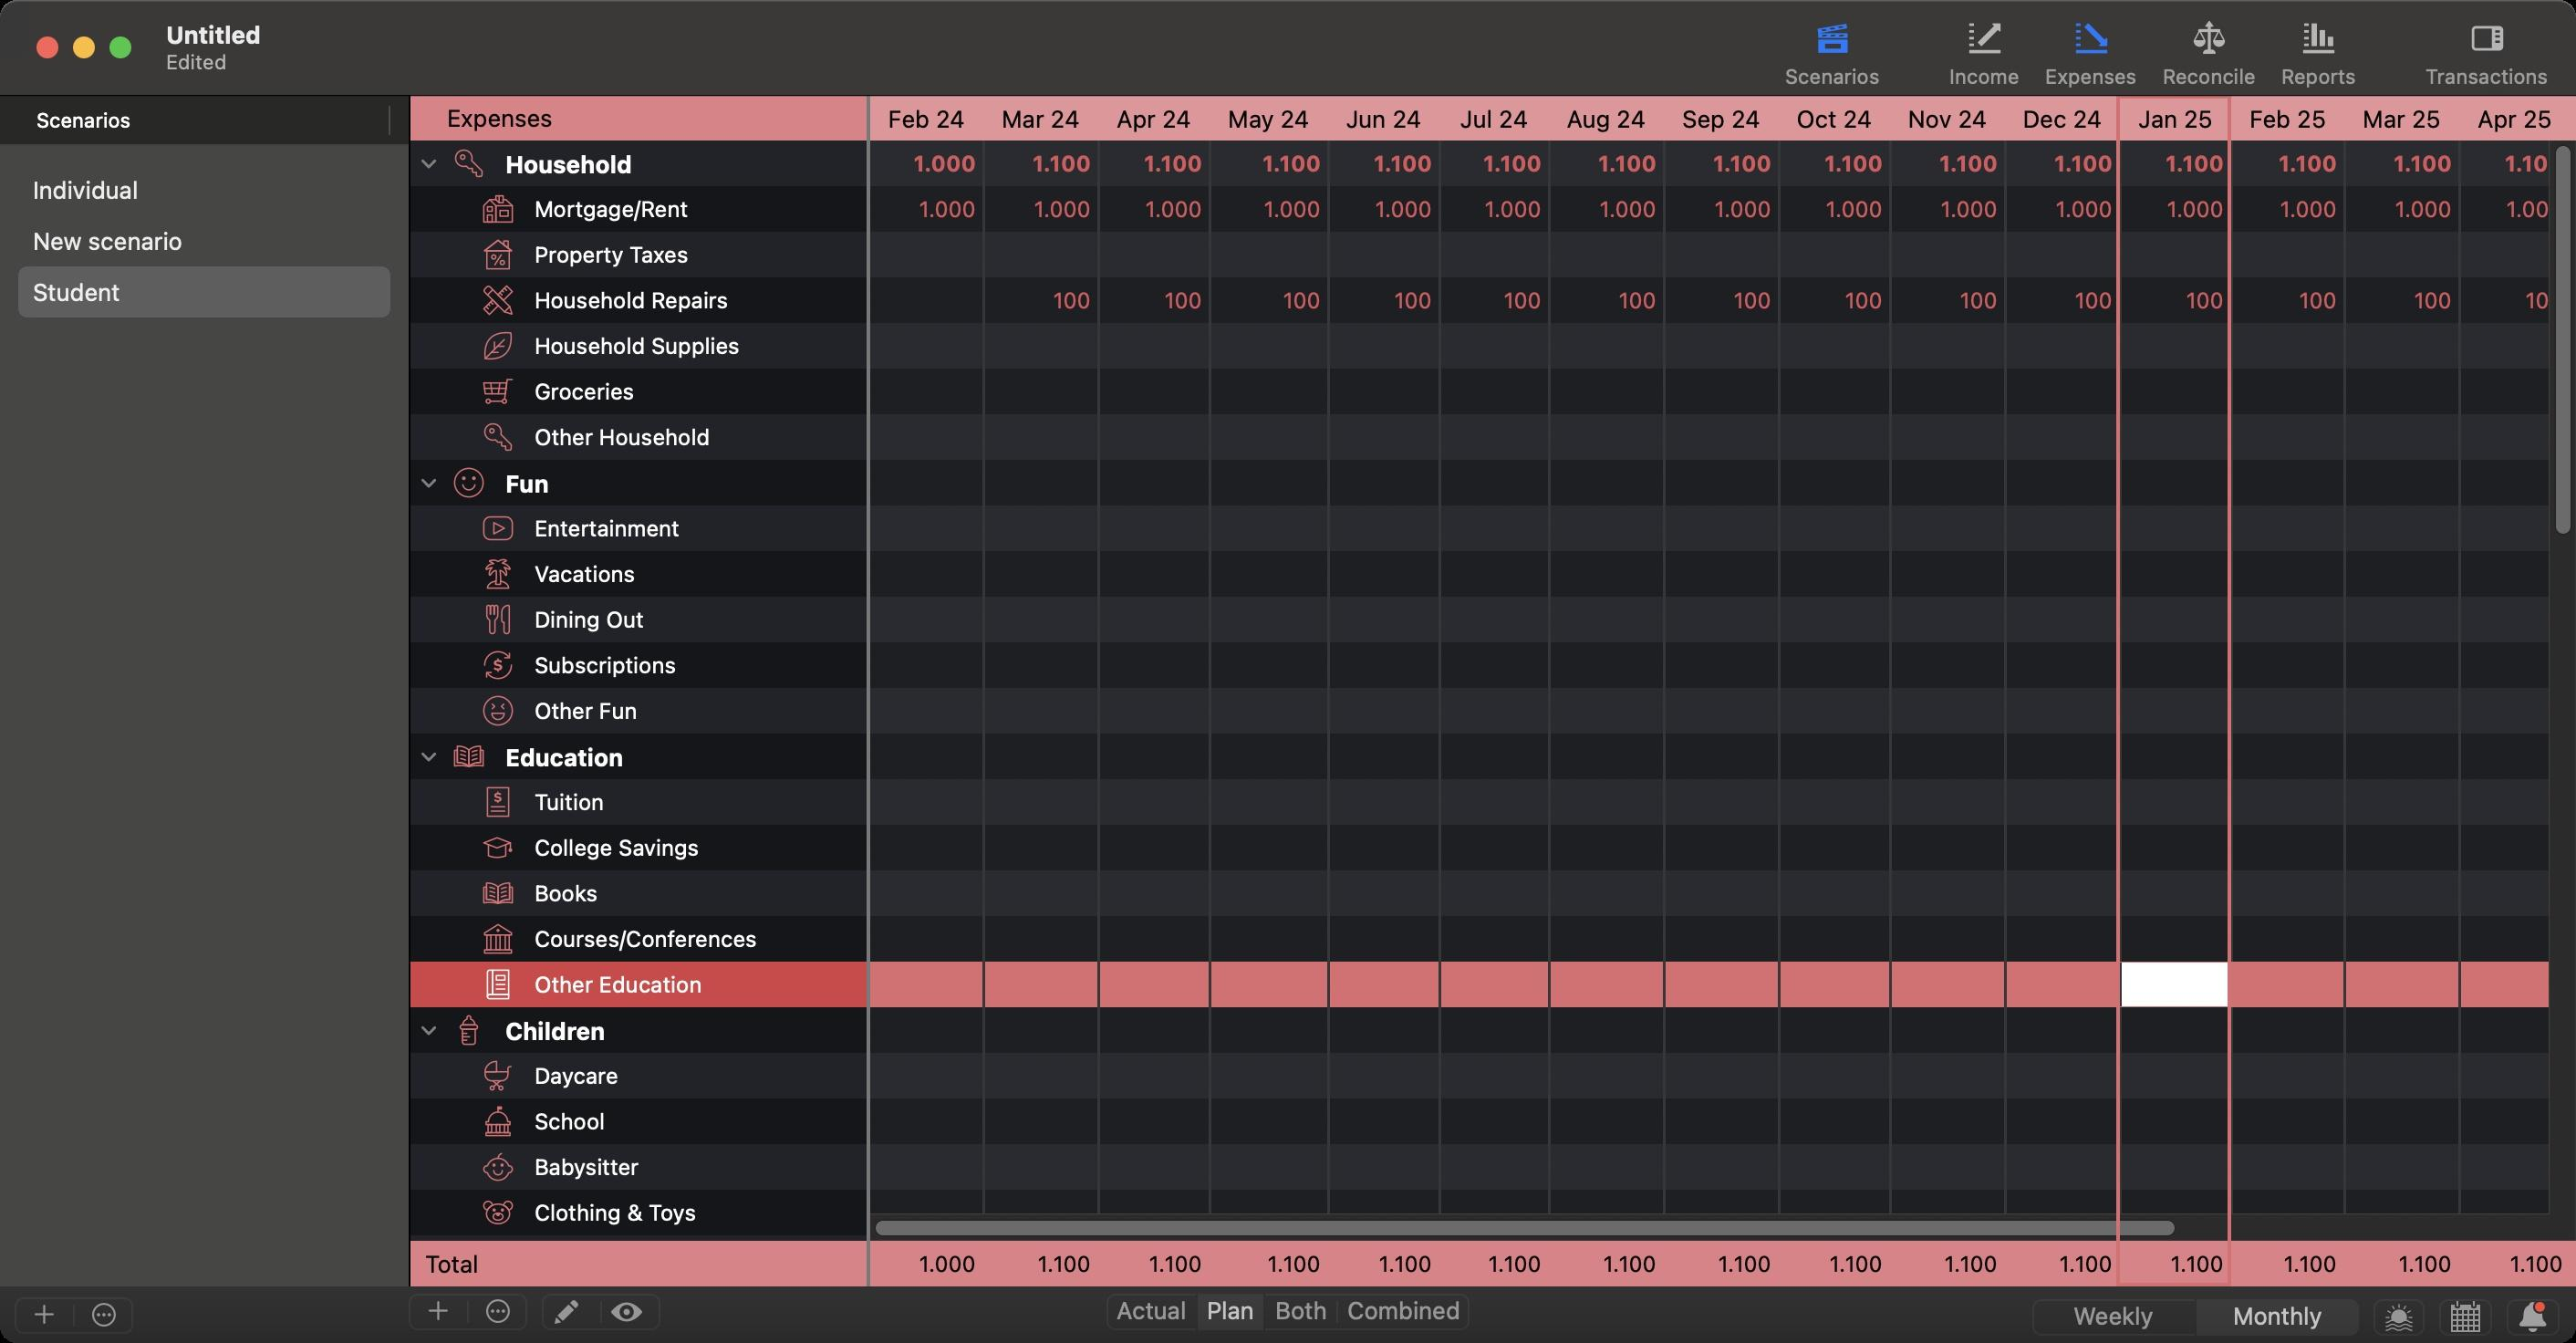
Accessibility tree:
{"name": "Untitled", "role": "AXWindow", "description": null, "role_description": "standard window", "value": null, "position": "184.00;119.00", "size": "1412;736", "children": [{"name": null, "role": "AXGroup", "description": null, "role_description": "group", "value": null, "position": "0.00;705.00", "size": "1412;31", "children": [{"name": null, "role": "AXGroup", "description": null, "role_description": "group", "value": null, "position": "223.00;708.00", "size": "67;23", "children": [{"name": null, "role": "AXMenuButton", "description": "add", "role_description": "menu button", "value": null, "position": "223.00;708.00", "size": "34;23", "children": []}, {"name": null, "role": "AXMenuButton", "description": "action", "role_description": "menu button", "value": null, "position": "257.00;708.00", "size": "33;23", "children": []}]}, {"name": null, "role": "AXGroup", "description": null, "role_description": "group", "value": null, "position": "296.00;708.00", "size": "67;23", "children": [{"name": null, "role": "AXButton", "description": null, "role_description": "button", "value": null, "position": "296.00;708.00", "size": "34;23", "children": []}, {"name": null, "role": "AXButton", "description": null, "role_description": "button", "value": null, "position": "330.00;708.00", "size": "33;23", "children": []}]}, {"name": null, "role": "AXRadioGroup", "description": null, "role_description": "radio group", "value": "{\n    \"name\": null,\n    \"role\": \"AXRadioButton\",\n    \"description\": \"Plan\",\n    \"role_description\": \"radio button\",\n    \"value\": 1,\n    \"position\": \"656.50;708.00\",\n    \"size\": \"37;23\",\n    \"children\": []\n}", "position": "605.50;708.00", "size": "201;23", "children": [{"name": null, "role": "AXRadioButton", "description": "Actual", "role_description": "radio button", "value": 0, "position": "605.50;708.00", "size": "51;23", "children": []}, {"name": null, "role": "AXRadioButton", "description": "Plan", "role_description": "radio button", "value": 1, "position": "656.50;708.00", "size": "37;23", "children": []}, {"name": null, "role": "AXRadioButton", "description": "Both", "role_description": "radio button", "value": 0, "position": "693.50;708.00", "size": "40;23", "children": []}, {"name": null, "role": "AXRadioButton", "description": "Combined", "role_description": "radio button", "value": 0, "position": "733.50;708.00", "size": "73;23", "children": []}]}]}, {"name": null, "role": "AXGroup", "description": null, "role_description": "group", "value": null, "position": "7.00;710.00", "size": "67;23", "children": [{"name": null, "role": "AXMenuButton", "description": "add", "role_description": "menu button", "value": null, "position": "7.00;710.00", "size": "34;23", "children": []}, {"name": null, "role": "AXMenuButton", "description": "action", "role_description": "menu button", "value": null, "position": "41.00;710.00", "size": "33;23", "children": []}]}, {"name": null, "role": "AXRadioGroup", "description": null, "role_description": "radio group", "value": "{\n    \"name\": null,\n    \"role\": \"AXRadioButton\",\n    \"description\": \"Monthly\",\n    \"role_description\": \"radio button\",\n    \"value\": 1,\n    \"position\": \"1204.00;711.00\",\n    \"size\": \"90;23\",\n    \"children\": []\n}", "position": "1113.00;711.00", "size": "181;23", "children": [{"name": null, "role": "AXRadioButton", "description": "Weekly", "role_description": "radio button", "value": 0, "position": "1113.00;711.00", "size": "91;23", "children": []}, {"name": null, "role": "AXRadioButton", "description": "Monthly", "role_description": "radio button", "value": 1, "position": "1204.00;711.00", "size": "90;23", "children": []}]}, {"name": "", "role": "AXButton", "description": null, "role_description": "button", "value": null, "position": "1300.00;711.00", "size": "30;23", "children": []}, {"name": "", "role": "AXButton", "description": null, "role_description": "button", "value": null, "position": "1336.00;711.00", "size": "31;23", "children": []}, {"name": "", "role": "AXButton", "description": null, "role_description": "button", "value": null, "position": "1373.00;711.00", "size": "31;23", "children": []}, {"name": null, "role": "AXSplitGroup", "description": null, "role_description": "split group", "value": null, "position": "0.00;52.00", "size": "1412;653", "children": [{"name": null, "role": "AXScrollArea", "description": null, "role_description": "scroll area", "value": null, "position": "0.00;52.00", "size": "224;653", "children": [{"name": null, "role": "AXTable", "description": null, "role_description": "table", "value": null, "position": "0.00;80.00", "size": "224;625", "children": [{"name": null, "role": "AXRow", "description": null, "role_description": "table row", "value": null, "position": "0.00;90.00", "size": "224;28", "children": [{"name": null, "role": "AXCell", "description": null, "role_description": "cell", "value": null, "position": "16.00;90.00", "size": "192;28", "children": [{"name": null, "role": "AXTextField", "description": null, "role_description": "text field", "value": "Individual", "position": "16.00;96.00", "size": "194;16", "children": []}]}]}, {"name": null, "role": "AXRow", "description": null, "role_description": "table row", "value": null, "position": "0.00;118.00", "size": "224;28", "children": [{"name": null, "role": "AXCell", "description": null, "role_description": "cell", "value": null, "position": "16.00;118.00", "size": "192;28", "children": [{"name": null, "role": "AXTextField", "description": null, "role_description": "text field", "value": "New scenario", "position": "16.00;124.00", "size": "194;16", "children": []}]}]}, {"name": null, "role": "AXRow", "description": null, "role_description": "table row", "value": null, "position": "0.00;146.00", "size": "224;28", "children": [{"name": null, "role": "AXCell", "description": null, "role_description": "cell", "value": null, "position": "16.00;146.00", "size": "192;28", "children": [{"name": null, "role": "AXTextField", "description": null, "role_description": "text field", "value": "Student", "position": "16.00;152.00", "size": "194;16", "children": []}]}]}, {"name": null, "role": "AXColumn", "description": null, "role_description": "column", "value": null, "position": "10.00;80.00", "size": "204;625", "children": []}, {"name": null, "role": "AXGroup", "description": null, "role_description": "group", "value": null, "position": "0.00;52.00", "size": "224;28", "children": [{"name": "Scenarios", "role": "AXButton", "description": null, "role_description": "sort button", "value": null, "position": "10.00;52.00", "size": "204;28", "children": []}]}]}]}, {"name": null, "role": "AXSplitter", "description": null, "role_description": "splitter", "value": 224.0, "position": "224.00;52.00", "size": "1;653", "children": []}, {"name": null, "role": "AXScrollArea", "description": null, "role_description": "scroll area", "value": null, "position": "477.00;52.00", "size": "935;25", "children": [{"name": null, "role": "AXTable", "description": null, "role_description": "table", "value": null, "position": "477.00;52.00", "size": "1180;25", "children": [{"name": null, "role": "AXRow", "description": null, "role_description": "table row", "value": null, "position": "477.00;52.00", "size": "1180;25", "children": [{"name": null, "role": "AXCell", "description": null, "role_description": "cell", "value": null, "position": "477.00;52.00", "size": "1180;25", "children": []}]}, {"name": null, "role": "AXColumn", "description": null, "role_description": "column", "value": null, "position": "477.00;52.00", "size": "1180;25", "children": []}]}]}, {"name": null, "role": "AXScrollArea", "description": null, "role_description": "scroll area", "value": null, "position": "477.00;680.00", "size": "935;25", "children": [{"name": null, "role": "AXTable", "description": null, "role_description": "table", "value": null, "position": "477.00;680.00", "size": "1180;25", "children": [{"name": null, "role": "AXRow", "description": null, "role_description": "table row", "value": null, "position": "477.00;680.00", "size": "1180;25", "children": [{"name": null, "role": "AXCell", "description": null, "role_description": "cell", "value": null, "position": "477.00;680.00", "size": "1180;25", "children": []}]}, {"name": null, "role": "AXColumn", "description": null, "role_description": "column", "value": null, "position": "477.00;680.00", "size": "1180;25", "children": []}]}]}, {"name": null, "role": "AXScrollArea", "description": null, "role_description": "scroll area", "value": null, "position": "477.00;77.00", "size": "935;603", "children": [{"name": null, "role": "AXTable", "description": null, "role_description": "table", "value": null, "position": "477.00;77.00", "size": "1180;1600", "children": [{"name": null, "role": "AXRow", "description": null, "role_description": "table row", "value": null, "position": "477.00;77.00", "size": "1180;25", "children": [{"name": null, "role": "AXCell", "description": null, "role_description": "cell", "value": null, "position": "477.00;77.00", "size": "1180;25", "children": []}]}, {"name": null, "role": "AXRow", "description": null, "role_description": "table row", "value": null, "position": "477.00;102.00", "size": "1180;25", "children": [{"name": null, "role": "AXCell", "description": null, "role_description": "cell", "value": null, "position": "477.00;102.00", "size": "1180;25", "children": []}]}, {"name": null, "role": "AXRow", "description": null, "role_description": "table row", "value": null, "position": "477.00;127.00", "size": "1180;25", "children": [{"name": null, "role": "AXCell", "description": null, "role_description": "cell", "value": null, "position": "477.00;127.00", "size": "1180;25", "children": []}]}, {"name": null, "role": "AXRow", "description": null, "role_description": "table row", "value": null, "position": "477.00;152.00", "size": "1180;25", "children": [{"name": null, "role": "AXCell", "description": null, "role_description": "cell", "value": null, "position": "477.00;152.00", "size": "1180;25", "children": []}]}, {"name": null, "role": "AXRow", "description": null, "role_description": "table row", "value": null, "position": "477.00;177.00", "size": "1180;25", "children": [{"name": null, "role": "AXCell", "description": null, "role_description": "cell", "value": null, "position": "477.00;177.00", "size": "1180;25", "children": []}]}, {"name": null, "role": "AXRow", "description": null, "role_description": "table row", "value": null, "position": "477.00;202.00", "size": "1180;25", "children": [{"name": null, "role": "AXCell", "description": null, "role_description": "cell", "value": null, "position": "477.00;202.00", "size": "1180;25", "children": []}]}, {"name": null, "role": "AXRow", "description": null, "role_description": "table row", "value": null, "position": "477.00;227.00", "size": "1180;25", "children": [{"name": null, "role": "AXCell", "description": null, "role_description": "cell", "value": null, "position": "477.00;227.00", "size": "1180;25", "children": []}]}, {"name": null, "role": "AXRow", "description": null, "role_description": "table row", "value": null, "position": "477.00;252.00", "size": "1180;25", "children": [{"name": null, "role": "AXCell", "description": null, "role_description": "cell", "value": null, "position": "477.00;252.00", "size": "1180;25", "children": []}]}, {"name": null, "role": "AXRow", "description": null, "role_description": "table row", "value": null, "position": "477.00;277.00", "size": "1180;25", "children": [{"name": null, "role": "AXCell", "description": null, "role_description": "cell", "value": null, "position": "477.00;277.00", "size": "1180;25", "children": []}]}, {"name": null, "role": "AXRow", "description": null, "role_description": "table row", "value": null, "position": "477.00;302.00", "size": "1180;25", "children": [{"name": null, "role": "AXCell", "description": null, "role_description": "cell", "value": null, "position": "477.00;302.00", "size": "1180;25", "children": []}]}, {"name": null, "role": "AXRow", "description": null, "role_description": "table row", "value": null, "position": "477.00;327.00", "size": "1180;25", "children": [{"name": null, "role": "AXCell", "description": null, "role_description": "cell", "value": null, "position": "477.00;327.00", "size": "1180;25", "children": []}]}, {"name": null, "role": "AXRow", "description": null, "role_description": "table row", "value": null, "position": "477.00;352.00", "size": "1180;25", "children": [{"name": null, "role": "AXCell", "description": null, "role_description": "cell", "value": null, "position": "477.00;352.00", "size": "1180;25", "children": []}]}, {"name": null, "role": "AXRow", "description": null, "role_description": "table row", "value": null, "position": "477.00;377.00", "size": "1180;25", "children": [{"name": null, "role": "AXCell", "description": null, "role_description": "cell", "value": null, "position": "477.00;377.00", "size": "1180;25", "children": []}]}, {"name": null, "role": "AXRow", "description": null, "role_description": "table row", "value": null, "position": "477.00;402.00", "size": "1180;25", "children": [{"name": null, "role": "AXCell", "description": null, "role_description": "cell", "value": null, "position": "477.00;402.00", "size": "1180;25", "children": []}]}, {"name": null, "role": "AXRow", "description": null, "role_description": "table row", "value": null, "position": "477.00;427.00", "size": "1180;25", "children": [{"name": null, "role": "AXCell", "description": null, "role_description": "cell", "value": null, "position": "477.00;427.00", "size": "1180;25", "children": []}]}, {"name": null, "role": "AXRow", "description": null, "role_description": "table row", "value": null, "position": "477.00;452.00", "size": "1180;25", "children": [{"name": null, "role": "AXCell", "description": null, "role_description": "cell", "value": null, "position": "477.00;452.00", "size": "1180;25", "children": []}]}, {"name": null, "role": "AXRow", "description": null, "role_description": "table row", "value": null, "position": "477.00;477.00", "size": "1180;25", "children": [{"name": null, "role": "AXCell", "description": null, "role_description": "cell", "value": null, "position": "477.00;477.00", "size": "1180;25", "children": []}]}, {"name": null, "role": "AXRow", "description": null, "role_description": "table row", "value": null, "position": "477.00;502.00", "size": "1180;25", "children": [{"name": null, "role": "AXCell", "description": null, "role_description": "cell", "value": null, "position": "477.00;502.00", "size": "1180;25", "children": []}]}, {"name": null, "role": "AXRow", "description": null, "role_description": "table row", "value": null, "position": "477.00;527.00", "size": "1180;25", "children": [{"name": null, "role": "AXCell", "description": null, "role_description": "cell", "value": null, "position": "477.00;527.00", "size": "1180;25", "children": []}]}, {"name": null, "role": "AXRow", "description": null, "role_description": "table row", "value": null, "position": "477.00;552.00", "size": "1180;25", "children": [{"name": null, "role": "AXCell", "description": null, "role_description": "cell", "value": null, "position": "477.00;552.00", "size": "1180;25", "children": []}]}, {"name": null, "role": "AXRow", "description": null, "role_description": "table row", "value": null, "position": "477.00;577.00", "size": "1180;25", "children": [{"name": null, "role": "AXCell", "description": null, "role_description": "cell", "value": null, "position": "477.00;577.00", "size": "1180;25", "children": []}]}, {"name": null, "role": "AXRow", "description": null, "role_description": "table row", "value": null, "position": "477.00;602.00", "size": "1180;25", "children": [{"name": null, "role": "AXCell", "description": null, "role_description": "cell", "value": null, "position": "477.00;602.00", "size": "1180;25", "children": []}]}, {"name": null, "role": "AXRow", "description": null, "role_description": "table row", "value": null, "position": "477.00;627.00", "size": "1180;25", "children": [{"name": null, "role": "AXCell", "description": null, "role_description": "cell", "value": null, "position": "477.00;627.00", "size": "1180;25", "children": []}]}, {"name": null, "role": "AXRow", "description": null, "role_description": "table row", "value": null, "position": "477.00;652.00", "size": "1180;25", "children": [{"name": null, "role": "AXCell", "description": null, "role_description": "cell", "value": null, "position": "477.00;652.00", "size": "1180;25", "children": []}]}, {"name": null, "role": "AXRow", "description": null, "role_description": "table row", "value": null, "position": "477.00;677.00", "size": "1180;25", "children": [{"name": null, "role": "AXCell", "description": null, "role_description": "cell", "value": null, "position": "477.00;677.00", "size": "1180;25", "children": []}]}, {"name": null, "role": "AXRow", "description": null, "role_description": "table row", "value": null, "position": "477.00;702.00", "size": "1180;25", "children": [{"name": null, "role": "AXCell", "description": null, "role_description": "cell", "value": null, "position": "477.00;702.00", "size": "1180;25", "children": []}]}, {"name": null, "role": "AXRow", "description": null, "role_description": "table row", "value": null, "position": "477.00;727.00", "size": "1180;25", "children": [{"name": null, "role": "AXCell", "description": null, "role_description": "cell", "value": null, "position": "477.00;727.00", "size": "1180;25", "children": []}]}, {"name": null, "role": "AXRow", "description": null, "role_description": "table row", "value": null, "position": "477.00;752.00", "size": "1180;25", "children": [{"name": null, "role": "AXCell", "description": null, "role_description": "cell", "value": null, "position": "477.00;752.00", "size": "1180;25", "children": []}]}, {"name": null, "role": "AXRow", "description": null, "role_description": "table row", "value": null, "position": "477.00;777.00", "size": "1180;25", "children": [{"name": null, "role": "AXCell", "description": null, "role_description": "cell", "value": null, "position": "477.00;777.00", "size": "1180;25", "children": []}]}, {"name": null, "role": "AXRow", "description": null, "role_description": "table row", "value": null, "position": "477.00;802.00", "size": "1180;25", "children": [{"name": null, "role": "AXCell", "description": null, "role_description": "cell", "value": null, "position": "477.00;802.00", "size": "1180;25", "children": []}]}, {"name": null, "role": "AXRow", "description": null, "role_description": "table row", "value": null, "position": "477.00;827.00", "size": "1180;25", "children": [{"name": null, "role": "AXCell", "description": null, "role_description": "cell", "value": null, "position": "477.00;827.00", "size": "1180;25", "children": []}]}, {"name": null, "role": "AXRow", "description": null, "role_description": "table row", "value": null, "position": "477.00;852.00", "size": "1180;25", "children": [{"name": null, "role": "AXCell", "description": null, "role_description": "cell", "value": null, "position": "477.00;852.00", "size": "1180;25", "children": []}]}, {"name": null, "role": "AXRow", "description": null, "role_description": "table row", "value": null, "position": "477.00;877.00", "size": "1180;25", "children": [{"name": null, "role": "AXCell", "description": null, "role_description": "cell", "value": null, "position": "477.00;877.00", "size": "1180;25", "children": []}]}, {"name": null, "role": "AXRow", "description": null, "role_description": "table row", "value": null, "position": "477.00;902.00", "size": "1180;25", "children": [{"name": null, "role": "AXCell", "description": null, "role_description": "cell", "value": null, "position": "477.00;902.00", "size": "1180;25", "children": []}]}, {"name": null, "role": "AXRow", "description": null, "role_description": "table row", "value": null, "position": "477.00;927.00", "size": "1180;25", "children": [{"name": null, "role": "AXCell", "description": null, "role_description": "cell", "value": null, "position": "477.00;927.00", "size": "1180;25", "children": []}]}, {"name": null, "role": "AXRow", "description": null, "role_description": "table row", "value": null, "position": "477.00;952.00", "size": "1180;25", "children": [{"name": null, "role": "AXCell", "description": null, "role_description": "cell", "value": null, "position": "477.00;952.00", "size": "1180;25", "children": []}]}, {"name": null, "role": "AXRow", "description": null, "role_description": "table row", "value": null, "position": "477.00;977.00", "size": "1180;25", "children": [{"name": null, "role": "AXCell", "description": null, "role_description": "cell", "value": null, "position": "477.00;977.00", "size": "1180;25", "children": []}]}, {"name": null, "role": "AXRow", "description": null, "role_description": "table row", "value": null, "position": "477.00;1002.00", "size": "1180;25", "children": [{"name": null, "role": "AXCell", "description": null, "role_description": "cell", "value": null, "position": "477.00;1002.00", "size": "1180;25", "children": []}]}, {"name": null, "role": "AXRow", "description": null, "role_description": "table row", "value": null, "position": "477.00;1027.00", "size": "1180;25", "children": [{"name": null, "role": "AXCell", "description": null, "role_description": "cell", "value": null, "position": "477.00;1027.00", "size": "1180;25", "children": []}]}, {"name": null, "role": "AXRow", "description": null, "role_description": "table row", "value": null, "position": "477.00;1052.00", "size": "1180;25", "children": [{"name": null, "role": "AXCell", "description": null, "role_description": "cell", "value": null, "position": "477.00;1052.00", "size": "1180;25", "children": []}]}, {"name": null, "role": "AXRow", "description": null, "role_description": "table row", "value": null, "position": "477.00;1077.00", "size": "1180;25", "children": [{"name": null, "role": "AXCell", "description": null, "role_description": "cell", "value": null, "position": "477.00;1077.00", "size": "1180;25", "children": []}]}, {"name": null, "role": "AXRow", "description": null, "role_description": "table row", "value": null, "position": "477.00;1102.00", "size": "1180;25", "children": [{"name": null, "role": "AXCell", "description": null, "role_description": "cell", "value": null, "position": "477.00;1102.00", "size": "1180;25", "children": []}]}, {"name": null, "role": "AXRow", "description": null, "role_description": "table row", "value": null, "position": "477.00;1127.00", "size": "1180;25", "children": [{"name": null, "role": "AXCell", "description": null, "role_description": "cell", "value": null, "position": "477.00;1127.00", "size": "1180;25", "children": []}]}, {"name": null, "role": "AXRow", "description": null, "role_description": "table row", "value": null, "position": "477.00;1152.00", "size": "1180;25", "children": [{"name": null, "role": "AXCell", "description": null, "role_description": "cell", "value": null, "position": "477.00;1152.00", "size": "1180;25", "children": []}]}, {"name": null, "role": "AXRow", "description": null, "role_description": "table row", "value": null, "position": "477.00;1177.00", "size": "1180;25", "children": [{"name": null, "role": "AXCell", "description": null, "role_description": "cell", "value": null, "position": "477.00;1177.00", "size": "1180;25", "children": []}]}, {"name": null, "role": "AXRow", "description": null, "role_description": "table row", "value": null, "position": "477.00;1202.00", "size": "1180;25", "children": [{"name": null, "role": "AXCell", "description": null, "role_description": "cell", "value": null, "position": "477.00;1202.00", "size": "1180;25", "children": []}]}, {"name": null, "role": "AXRow", "description": null, "role_description": "table row", "value": null, "position": "477.00;1227.00", "size": "1180;25", "children": [{"name": null, "role": "AXCell", "description": null, "role_description": "cell", "value": null, "position": "477.00;1227.00", "size": "1180;25", "children": []}]}, {"name": null, "role": "AXRow", "description": null, "role_description": "table row", "value": null, "position": "477.00;1252.00", "size": "1180;25", "children": [{"name": null, "role": "AXCell", "description": null, "role_description": "cell", "value": null, "position": "477.00;1252.00", "size": "1180;25", "children": []}]}, {"name": null, "role": "AXRow", "description": null, "role_description": "table row", "value": null, "position": "477.00;1277.00", "size": "1180;25", "children": [{"name": null, "role": "AXCell", "description": null, "role_description": "cell", "value": null, "position": "477.00;1277.00", "size": "1180;25", "children": []}]}, {"name": null, "role": "AXRow", "description": null, "role_description": "table row", "value": null, "position": "477.00;1302.00", "size": "1180;25", "children": [{"name": null, "role": "AXCell", "description": null, "role_description": "cell", "value": null, "position": "477.00;1302.00", "size": "1180;25", "children": []}]}, {"name": null, "role": "AXRow", "description": null, "role_description": "table row", "value": null, "position": "477.00;1327.00", "size": "1180;25", "children": [{"name": null, "role": "AXCell", "description": null, "role_description": "cell", "value": null, "position": "477.00;1327.00", "size": "1180;25", "children": []}]}, {"name": null, "role": "AXRow", "description": null, "role_description": "table row", "value": null, "position": "477.00;1352.00", "size": "1180;25", "children": [{"name": null, "role": "AXCell", "description": null, "role_description": "cell", "value": null, "position": "477.00;1352.00", "size": "1180;25", "children": []}]}, {"name": null, "role": "AXRow", "description": null, "role_description": "table row", "value": null, "position": "477.00;1377.00", "size": "1180;25", "children": [{"name": null, "role": "AXCell", "description": null, "role_description": "cell", "value": null, "position": "477.00;1377.00", "size": "1180;25", "children": []}]}, {"name": null, "role": "AXRow", "description": null, "role_description": "table row", "value": null, "position": "477.00;1402.00", "size": "1180;25", "children": [{"name": null, "role": "AXCell", "description": null, "role_description": "cell", "value": null, "position": "477.00;1402.00", "size": "1180;25", "children": []}]}, {"name": null, "role": "AXRow", "description": null, "role_description": "table row", "value": null, "position": "477.00;1427.00", "size": "1180;25", "children": [{"name": null, "role": "AXCell", "description": null, "role_description": "cell", "value": null, "position": "477.00;1427.00", "size": "1180;25", "children": []}]}, {"name": null, "role": "AXRow", "description": null, "role_description": "table row", "value": null, "position": "477.00;1452.00", "size": "1180;25", "children": [{"name": null, "role": "AXCell", "description": null, "role_description": "cell", "value": null, "position": "477.00;1452.00", "size": "1180;25", "children": []}]}, {"name": null, "role": "AXRow", "description": null, "role_description": "table row", "value": null, "position": "477.00;1477.00", "size": "1180;25", "children": [{"name": null, "role": "AXCell", "description": null, "role_description": "cell", "value": null, "position": "477.00;1477.00", "size": "1180;25", "children": []}]}, {"name": null, "role": "AXRow", "description": null, "role_description": "table row", "value": null, "position": "477.00;1502.00", "size": "1180;25", "children": [{"name": null, "role": "AXCell", "description": null, "role_description": "cell", "value": null, "position": "477.00;1502.00", "size": "1180;25", "children": []}]}, {"name": null, "role": "AXRow", "description": null, "role_description": "table row", "value": null, "position": "477.00;1527.00", "size": "1180;25", "children": [{"name": null, "role": "AXCell", "description": null, "role_description": "cell", "value": null, "position": "477.00;1527.00", "size": "1180;25", "children": []}]}, {"name": null, "role": "AXRow", "description": null, "role_description": "table row", "value": null, "position": "477.00;1552.00", "size": "1180;25", "children": [{"name": null, "role": "AXCell", "description": null, "role_description": "cell", "value": null, "position": "477.00;1552.00", "size": "1180;25", "children": []}]}, {"name": null, "role": "AXRow", "description": null, "role_description": "table row", "value": null, "position": "477.00;1577.00", "size": "1180;25", "children": [{"name": null, "role": "AXCell", "description": null, "role_description": "cell", "value": null, "position": "477.00;1577.00", "size": "1180;25", "children": []}]}, {"name": null, "role": "AXRow", "description": null, "role_description": "table row", "value": null, "position": "477.00;1602.00", "size": "1180;25", "children": [{"name": null, "role": "AXCell", "description": null, "role_description": "cell", "value": null, "position": "477.00;1602.00", "size": "1180;25", "children": []}]}, {"name": null, "role": "AXRow", "description": null, "role_description": "table row", "value": null, "position": "477.00;1627.00", "size": "1180;25", "children": [{"name": null, "role": "AXCell", "description": null, "role_description": "cell", "value": null, "position": "477.00;1627.00", "size": "1180;25", "children": []}]}, {"name": null, "role": "AXRow", "description": null, "role_description": "table row", "value": null, "position": "477.00;1652.00", "size": "1180;25", "children": [{"name": null, "role": "AXCell", "description": null, "role_description": "cell", "value": null, "position": "477.00;1652.00", "size": "1180;25", "children": []}]}, {"name": null, "role": "AXColumn", "description": null, "role_description": "column", "value": null, "position": "477.00;77.00", "size": "1180;1600", "children": []}]}, {"name": null, "role": "AXScrollBar", "description": null, "role_description": "scroll bar", "value": 0.0, "position": "477.00;665.00", "size": "920;15", "children": [{"name": null, "role": "AXValueIndicator", "description": null, "role_description": "value indicator", "value": 0.0, "position": "479.00;665.00", "size": "714;15", "children": []}, {"name": null, "role": "AXButton", "description": null, "role_description": "increment arrow button", "value": null, "position": "477.00;665.00", "size": "0;0", "children": []}, {"name": null, "role": "AXButton", "description": null, "role_description": "decrement arrow button", "value": null, "position": "477.00;665.00", "size": "0;0", "children": []}, {"name": null, "role": "AXButton", "description": null, "role_description": "increment page button", "value": null, "position": "1193.50;665.00", "size": "204;15", "children": []}, {"name": null, "role": "AXButton", "description": null, "role_description": "decrement page button", "value": null, "position": "477.00;665.00", "size": "2;15", "children": []}]}, {"name": null, "role": "AXScrollBar", "description": null, "role_description": "scroll bar", "value": 0.0, "position": "1397.00;77.00", "size": "15;588", "children": [{"name": null, "role": "AXValueIndicator", "description": null, "role_description": "value indicator", "value": 0.0, "position": "1397.00;79.00", "size": "15;214", "children": []}, {"name": null, "role": "AXButton", "description": null, "role_description": "increment arrow button", "value": null, "position": "1397.00;77.00", "size": "0;0", "children": []}, {"name": null, "role": "AXButton", "description": null, "role_description": "decrement arrow button", "value": null, "position": "1397.00;77.00", "size": "0;0", "children": []}, {"name": null, "role": "AXButton", "description": null, "role_description": "increment page button", "value": null, "position": "1397.00;294.00", "size": "15;371", "children": []}, {"name": null, "role": "AXButton", "description": null, "role_description": "decrement page button", "value": null, "position": "1397.00;77.00", "size": "15;2", "children": []}]}]}, {"name": null, "role": "AXScrollArea", "description": null, "role_description": "scroll area", "value": null, "position": "225.00;77.00", "size": "250;603", "children": [{"name": null, "role": "AXTable", "description": null, "role_description": "table", "value": null, "position": "225.00;77.00", "size": "250;1600", "children": [{"name": null, "role": "AXRow", "description": null, "role_description": "table row", "value": null, "position": "225.00;77.00", "size": "250;25", "children": [{"name": null, "role": "AXCell", "description": null, "role_description": "cell", "value": null, "position": "225.00;77.00", "size": "250;25", "children": [{"name": null, "role": "AXDisclosureTriangle", "description": null, "role_description": "disclosure triangle", "value": 1, "position": "229.00;77.00", "size": "13;25", "children": []}]}]}, {"name": null, "role": "AXRow", "description": null, "role_description": "table row", "value": null, "position": "225.00;102.00", "size": "250;25", "children": [{"name": null, "role": "AXCell", "description": null, "role_description": "cell", "value": null, "position": "225.00;102.00", "size": "250;25", "children": []}]}, {"name": null, "role": "AXRow", "description": null, "role_description": "table row", "value": null, "position": "225.00;127.00", "size": "250;25", "children": [{"name": null, "role": "AXCell", "description": null, "role_description": "cell", "value": null, "position": "225.00;127.00", "size": "250;25", "children": []}]}, {"name": null, "role": "AXRow", "description": null, "role_description": "table row", "value": null, "position": "225.00;152.00", "size": "250;25", "children": [{"name": null, "role": "AXCell", "description": null, "role_description": "cell", "value": null, "position": "225.00;152.00", "size": "250;25", "children": []}]}, {"name": null, "role": "AXRow", "description": null, "role_description": "table row", "value": null, "position": "225.00;177.00", "size": "250;25", "children": [{"name": null, "role": "AXCell", "description": null, "role_description": "cell", "value": null, "position": "225.00;177.00", "size": "250;25", "children": []}]}, {"name": null, "role": "AXRow", "description": null, "role_description": "table row", "value": null, "position": "225.00;202.00", "size": "250;25", "children": [{"name": null, "role": "AXCell", "description": null, "role_description": "cell", "value": null, "position": "225.00;202.00", "size": "250;25", "children": []}]}, {"name": null, "role": "AXRow", "description": null, "role_description": "table row", "value": null, "position": "225.00;227.00", "size": "250;25", "children": [{"name": null, "role": "AXCell", "description": null, "role_description": "cell", "value": null, "position": "225.00;227.00", "size": "250;25", "children": []}]}, {"name": null, "role": "AXRow", "description": null, "role_description": "table row", "value": null, "position": "225.00;252.00", "size": "250;25", "children": [{"name": null, "role": "AXCell", "description": null, "role_description": "cell", "value": null, "position": "225.00;252.00", "size": "250;25", "children": [{"name": null, "role": "AXDisclosureTriangle", "description": null, "role_description": "disclosure triangle", "value": 1, "position": "229.00;252.00", "size": "13;25", "children": []}]}]}, {"name": null, "role": "AXRow", "description": null, "role_description": "table row", "value": null, "position": "225.00;277.00", "size": "250;25", "children": [{"name": null, "role": "AXCell", "description": null, "role_description": "cell", "value": null, "position": "225.00;277.00", "size": "250;25", "children": []}]}, {"name": null, "role": "AXRow", "description": null, "role_description": "table row", "value": null, "position": "225.00;302.00", "size": "250;25", "children": [{"name": null, "role": "AXCell", "description": null, "role_description": "cell", "value": null, "position": "225.00;302.00", "size": "250;25", "children": []}]}, {"name": null, "role": "AXRow", "description": null, "role_description": "table row", "value": null, "position": "225.00;327.00", "size": "250;25", "children": [{"name": null, "role": "AXCell", "description": null, "role_description": "cell", "value": null, "position": "225.00;327.00", "size": "250;25", "children": []}]}, {"name": null, "role": "AXRow", "description": null, "role_description": "table row", "value": null, "position": "225.00;352.00", "size": "250;25", "children": [{"name": null, "role": "AXCell", "description": null, "role_description": "cell", "value": null, "position": "225.00;352.00", "size": "250;25", "children": []}]}, {"name": null, "role": "AXRow", "description": null, "role_description": "table row", "value": null, "position": "225.00;377.00", "size": "250;25", "children": [{"name": null, "role": "AXCell", "description": null, "role_description": "cell", "value": null, "position": "225.00;377.00", "size": "250;25", "children": []}]}, {"name": null, "role": "AXRow", "description": null, "role_description": "table row", "value": null, "position": "225.00;402.00", "size": "250;25", "children": [{"name": null, "role": "AXCell", "description": null, "role_description": "cell", "value": null, "position": "225.00;402.00", "size": "250;25", "children": [{"name": null, "role": "AXDisclosureTriangle", "description": null, "role_description": "disclosure triangle", "value": 1, "position": "229.00;402.00", "size": "13;25", "children": []}]}]}, {"name": null, "role": "AXRow", "description": null, "role_description": "table row", "value": null, "position": "225.00;427.00", "size": "250;25", "children": [{"name": null, "role": "AXCell", "description": null, "role_description": "cell", "value": null, "position": "225.00;427.00", "size": "250;25", "children": []}]}, {"name": null, "role": "AXRow", "description": null, "role_description": "table row", "value": null, "position": "225.00;452.00", "size": "250;25", "children": [{"name": null, "role": "AXCell", "description": null, "role_description": "cell", "value": null, "position": "225.00;452.00", "size": "250;25", "children": []}]}, {"name": null, "role": "AXRow", "description": null, "role_description": "table row", "value": null, "position": "225.00;477.00", "size": "250;25", "children": [{"name": null, "role": "AXCell", "description": null, "role_description": "cell", "value": null, "position": "225.00;477.00", "size": "250;25", "children": []}]}, {"name": null, "role": "AXRow", "description": null, "role_description": "table row", "value": null, "position": "225.00;502.00", "size": "250;25", "children": [{"name": null, "role": "AXCell", "description": null, "role_description": "cell", "value": null, "position": "225.00;502.00", "size": "250;25", "children": []}]}, {"name": null, "role": "AXRow", "description": null, "role_description": "table row", "value": null, "position": "225.00;527.00", "size": "250;25", "children": [{"name": null, "role": "AXCell", "description": null, "role_description": "cell", "value": null, "position": "225.00;527.00", "size": "250;25", "children": []}]}, {"name": null, "role": "AXRow", "description": null, "role_description": "table row", "value": null, "position": "225.00;552.00", "size": "250;25", "children": [{"name": null, "role": "AXCell", "description": null, "role_description": "cell", "value": null, "position": "225.00;552.00", "size": "250;25", "children": [{"name": null, "role": "AXDisclosureTriangle", "description": null, "role_description": "disclosure triangle", "value": 1, "position": "229.00;552.00", "size": "13;25", "children": []}]}]}, {"name": null, "role": "AXRow", "description": null, "role_description": "table row", "value": null, "position": "225.00;577.00", "size": "250;25", "children": [{"name": null, "role": "AXCell", "description": null, "role_description": "cell", "value": null, "position": "225.00;577.00", "size": "250;25", "children": []}]}, {"name": null, "role": "AXRow", "description": null, "role_description": "table row", "value": null, "position": "225.00;602.00", "size": "250;25", "children": [{"name": null, "role": "AXCell", "description": null, "role_description": "cell", "value": null, "position": "225.00;602.00", "size": "250;25", "children": []}]}, {"name": null, "role": "AXRow", "description": null, "role_description": "table row", "value": null, "position": "225.00;627.00", "size": "250;25", "children": [{"name": null, "role": "AXCell", "description": null, "role_description": "cell", "value": null, "position": "225.00;627.00", "size": "250;25", "children": []}]}, {"name": null, "role": "AXRow", "description": null, "role_description": "table row", "value": null, "position": "225.00;652.00", "size": "250;25", "children": [{"name": null, "role": "AXCell", "description": null, "role_description": "cell", "value": null, "position": "225.00;652.00", "size": "250;25", "children": []}]}, {"name": null, "role": "AXRow", "description": null, "role_description": "table row", "value": null, "position": "225.00;677.00", "size": "250;25", "children": [{"name": null, "role": "AXCell", "description": null, "role_description": "cell", "value": null, "position": "225.00;677.00", "size": "250;25", "children": []}]}, {"name": null, "role": "AXRow", "description": null, "role_description": "table row", "value": null, "position": "225.00;702.00", "size": "250;25", "children": [{"name": null, "role": "AXCell", "description": null, "role_description": "cell", "value": null, "position": "225.00;702.00", "size": "250;25", "children": [{"name": null, "role": "AXDisclosureTriangle", "description": null, "role_description": "disclosure triangle", "value": 1, "position": "229.00;702.00", "size": "13;25", "children": []}]}]}, {"name": null, "role": "AXRow", "description": null, "role_description": "table row", "value": null, "position": "225.00;727.00", "size": "250;25", "children": [{"name": null, "role": "AXCell", "description": null, "role_description": "cell", "value": null, "position": "225.00;727.00", "size": "250;25", "children": []}]}, {"name": null, "role": "AXRow", "description": null, "role_description": "table row", "value": null, "position": "225.00;752.00", "size": "250;25", "children": [{"name": null, "role": "AXCell", "description": null, "role_description": "cell", "value": null, "position": "225.00;752.00", "size": "250;25", "children": []}]}, {"name": null, "role": "AXRow", "description": null, "role_description": "table row", "value": null, "position": "225.00;777.00", "size": "250;25", "children": [{"name": null, "role": "AXCell", "description": null, "role_description": "cell", "value": null, "position": "225.00;777.00", "size": "250;25", "children": []}]}, {"name": null, "role": "AXRow", "description": null, "role_description": "table row", "value": null, "position": "225.00;802.00", "size": "250;25", "children": [{"name": null, "role": "AXCell", "description": null, "role_description": "cell", "value": null, "position": "225.00;802.00", "size": "250;25", "children": []}]}, {"name": null, "role": "AXRow", "description": null, "role_description": "table row", "value": null, "position": "225.00;827.00", "size": "250;25", "children": [{"name": null, "role": "AXCell", "description": null, "role_description": "cell", "value": null, "position": "225.00;827.00", "size": "250;25", "children": []}]}, {"name": null, "role": "AXRow", "description": null, "role_description": "table row", "value": null, "position": "225.00;852.00", "size": "250;25", "children": [{"name": null, "role": "AXCell", "description": null, "role_description": "cell", "value": null, "position": "225.00;852.00", "size": "250;25", "children": [{"name": null, "role": "AXDisclosureTriangle", "description": null, "role_description": "disclosure triangle", "value": 1, "position": "229.00;852.00", "size": "13;25", "children": []}]}]}, {"name": null, "role": "AXRow", "description": null, "role_description": "table row", "value": null, "position": "225.00;877.00", "size": "250;25", "children": [{"name": null, "role": "AXCell", "description": null, "role_description": "cell", "value": null, "position": "225.00;877.00", "size": "250;25", "children": []}]}, {"name": null, "role": "AXRow", "description": null, "role_description": "table row", "value": null, "position": "225.00;902.00", "size": "250;25", "children": [{"name": null, "role": "AXCell", "description": null, "role_description": "cell", "value": null, "position": "225.00;902.00", "size": "250;25", "children": []}]}, {"name": null, "role": "AXRow", "description": null, "role_description": "table row", "value": null, "position": "225.00;927.00", "size": "250;25", "children": [{"name": null, "role": "AXCell", "description": null, "role_description": "cell", "value": null, "position": "225.00;927.00", "size": "250;25", "children": []}]}, {"name": null, "role": "AXRow", "description": null, "role_description": "table row", "value": null, "position": "225.00;952.00", "size": "250;25", "children": [{"name": null, "role": "AXCell", "description": null, "role_description": "cell", "value": null, "position": "225.00;952.00", "size": "250;25", "children": []}]}, {"name": null, "role": "AXRow", "description": null, "role_description": "table row", "value": null, "position": "225.00;977.00", "size": "250;25", "children": [{"name": null, "role": "AXCell", "description": null, "role_description": "cell", "value": null, "position": "225.00;977.00", "size": "250;25", "children": []}]}, {"name": null, "role": "AXRow", "description": null, "role_description": "table row", "value": null, "position": "225.00;1002.00", "size": "250;25", "children": [{"name": null, "role": "AXCell", "description": null, "role_description": "cell", "value": null, "position": "225.00;1002.00", "size": "250;25", "children": []}]}, {"name": null, "role": "AXRow", "description": null, "role_description": "table row", "value": null, "position": "225.00;1027.00", "size": "250;25", "children": [{"name": null, "role": "AXCell", "description": null, "role_description": "cell", "value": null, "position": "225.00;1027.00", "size": "250;25", "children": []}]}, {"name": null, "role": "AXRow", "description": null, "role_description": "table row", "value": null, "position": "225.00;1052.00", "size": "250;25", "children": [{"name": null, "role": "AXCell", "description": null, "role_description": "cell", "value": null, "position": "225.00;1052.00", "size": "250;25", "children": [{"name": null, "role": "AXDisclosureTriangle", "description": null, "role_description": "disclosure triangle", "value": 1, "position": "229.00;1052.00", "size": "13;25", "children": []}]}]}, {"name": null, "role": "AXRow", "description": null, "role_description": "table row", "value": null, "position": "225.00;1077.00", "size": "250;25", "children": [{"name": null, "role": "AXCell", "description": null, "role_description": "cell", "value": null, "position": "225.00;1077.00", "size": "250;25", "children": []}]}, {"name": null, "role": "AXRow", "description": null, "role_description": "table row", "value": null, "position": "225.00;1102.00", "size": "250;25", "children": [{"name": null, "role": "AXCell", "description": null, "role_description": "cell", "value": null, "position": "225.00;1102.00", "size": "250;25", "children": []}]}, {"name": null, "role": "AXRow", "description": null, "role_description": "table row", "value": null, "position": "225.00;1127.00", "size": "250;25", "children": [{"name": null, "role": "AXCell", "description": null, "role_description": "cell", "value": null, "position": "225.00;1127.00", "size": "250;25", "children": []}]}, {"name": null, "role": "AXRow", "description": null, "role_description": "table row", "value": null, "position": "225.00;1152.00", "size": "250;25", "children": [{"name": null, "role": "AXCell", "description": null, "role_description": "cell", "value": null, "position": "225.00;1152.00", "size": "250;25", "children": []}]}, {"name": null, "role": "AXRow", "description": null, "role_description": "table row", "value": null, "position": "225.00;1177.00", "size": "250;25", "children": [{"name": null, "role": "AXCell", "description": null, "role_description": "cell", "value": null, "position": "225.00;1177.00", "size": "250;25", "children": []}]}, {"name": null, "role": "AXRow", "description": null, "role_description": "table row", "value": null, "position": "225.00;1202.00", "size": "250;25", "children": [{"name": null, "role": "AXCell", "description": null, "role_description": "cell", "value": null, "position": "225.00;1202.00", "size": "250;25", "children": [{"name": null, "role": "AXDisclosureTriangle", "description": null, "role_description": "disclosure triangle", "value": 1, "position": "229.00;1202.00", "size": "13;25", "children": []}]}]}, {"name": null, "role": "AXRow", "description": null, "role_description": "table row", "value": null, "position": "225.00;1227.00", "size": "250;25", "children": [{"name": null, "role": "AXCell", "description": null, "role_description": "cell", "value": null, "position": "225.00;1227.00", "size": "250;25", "children": []}]}, {"name": null, "role": "AXRow", "description": null, "role_description": "table row", "value": null, "position": "225.00;1252.00", "size": "250;25", "children": [{"name": null, "role": "AXCell", "description": null, "role_description": "cell", "value": null, "position": "225.00;1252.00", "size": "250;25", "children": []}]}, {"name": null, "role": "AXRow", "description": null, "role_description": "table row", "value": null, "position": "225.00;1277.00", "size": "250;25", "children": [{"name": null, "role": "AXCell", "description": null, "role_description": "cell", "value": null, "position": "225.00;1277.00", "size": "250;25", "children": []}]}, {"name": null, "role": "AXRow", "description": null, "role_description": "table row", "value": null, "position": "225.00;1302.00", "size": "250;25", "children": [{"name": null, "role": "AXCell", "description": null, "role_description": "cell", "value": null, "position": "225.00;1302.00", "size": "250;25", "children": []}]}, {"name": null, "role": "AXRow", "description": null, "role_description": "table row", "value": null, "position": "225.00;1327.00", "size": "250;25", "children": [{"name": null, "role": "AXCell", "description": null, "role_description": "cell", "value": null, "position": "225.00;1327.00", "size": "250;25", "children": []}]}, {"name": null, "role": "AXRow", "description": null, "role_description": "table row", "value": null, "position": "225.00;1352.00", "size": "250;25", "children": [{"name": null, "role": "AXCell", "description": null, "role_description": "cell", "value": null, "position": "225.00;1352.00", "size": "250;25", "children": [{"name": null, "role": "AXDisclosureTriangle", "description": null, "role_description": "disclosure triangle", "value": 1, "position": "229.00;1352.00", "size": "13;25", "children": []}]}]}, {"name": null, "role": "AXRow", "description": null, "role_description": "table row", "value": null, "position": "225.00;1377.00", "size": "250;25", "children": [{"name": null, "role": "AXCell", "description": null, "role_description": "cell", "value": null, "position": "225.00;1377.00", "size": "250;25", "children": []}]}, {"name": null, "role": "AXRow", "description": null, "role_description": "table row", "value": null, "position": "225.00;1402.00", "size": "250;25", "children": [{"name": null, "role": "AXCell", "description": null, "role_description": "cell", "value": null, "position": "225.00;1402.00", "size": "250;25", "children": []}]}, {"name": null, "role": "AXRow", "description": null, "role_description": "table row", "value": null, "position": "225.00;1427.00", "size": "250;25", "children": [{"name": null, "role": "AXCell", "description": null, "role_description": "cell", "value": null, "position": "225.00;1427.00", "size": "250;25", "children": []}]}, {"name": null, "role": "AXRow", "description": null, "role_description": "table row", "value": null, "position": "225.00;1452.00", "size": "250;25", "children": [{"name": null, "role": "AXCell", "description": null, "role_description": "cell", "value": null, "position": "225.00;1452.00", "size": "250;25", "children": []}]}, {"name": null, "role": "AXRow", "description": null, "role_description": "table row", "value": null, "position": "225.00;1477.00", "size": "250;25", "children": [{"name": null, "role": "AXCell", "description": null, "role_description": "cell", "value": null, "position": "225.00;1477.00", "size": "250;25", "children": []}]}, {"name": null, "role": "AXRow", "description": null, "role_description": "table row", "value": null, "position": "225.00;1502.00", "size": "250;25", "children": [{"name": null, "role": "AXCell", "description": null, "role_description": "cell", "value": null, "position": "225.00;1502.00", "size": "250;25", "children": []}]}, {"name": null, "role": "AXRow", "description": null, "role_description": "table row", "value": null, "position": "225.00;1527.00", "size": "250;25", "children": [{"name": null, "role": "AXCell", "description": null, "role_description": "cell", "value": null, "position": "225.00;1527.00", "size": "250;25", "children": []}]}, {"name": null, "role": "AXRow", "description": null, "role_description": "table row", "value": null, "position": "225.00;1552.00", "size": "250;25", "children": [{"name": null, "role": "AXCell", "description": null, "role_description": "cell", "value": null, "position": "225.00;1552.00", "size": "250;25", "children": []}]}, {"name": null, "role": "AXRow", "description": null, "role_description": "table row", "value": null, "position": "225.00;1577.00", "size": "250;25", "children": [{"name": null, "role": "AXCell", "description": null, "role_description": "cell", "value": null, "position": "225.00;1577.00", "size": "250;25", "children": [{"name": null, "role": "AXDisclosureTriangle", "description": null, "role_description": "disclosure triangle", "value": 1, "position": "229.00;1577.00", "size": "13;25", "children": []}]}]}, {"name": null, "role": "AXRow", "description": null, "role_description": "table row", "value": null, "position": "225.00;1602.00", "size": "250;25", "children": [{"name": null, "role": "AXCell", "description": null, "role_description": "cell", "value": null, "position": "225.00;1602.00", "size": "250;25", "children": []}]}, {"name": null, "role": "AXRow", "description": null, "role_description": "table row", "value": null, "position": "225.00;1627.00", "size": "250;25", "children": [{"name": null, "role": "AXCell", "description": null, "role_description": "cell", "value": null, "position": "225.00;1627.00", "size": "250;25", "children": []}]}, {"name": null, "role": "AXRow", "description": null, "role_description": "table row", "value": null, "position": "225.00;1652.00", "size": "250;25", "children": [{"name": null, "role": "AXCell", "description": null, "role_description": "cell", "value": null, "position": "225.00;1652.00", "size": "250;25", "children": []}]}, {"name": null, "role": "AXColumn", "description": null, "role_description": "column", "value": null, "position": "225.00;77.00", "size": "250;1600", "children": []}]}, {"name": null, "role": "AXScrollBar", "description": null, "role_description": "scroll bar", "value": 0.0, "position": "475.00;77.00", "size": "0;603", "children": [{"name": null, "role": "AXValueIndicator", "description": null, "role_description": "value indicator", "value": 0.0, "position": "460.00;79.00", "size": "15;226", "children": []}, {"name": null, "role": "AXButton", "description": null, "role_description": "increment arrow button", "value": null, "position": "475.00;77.00", "size": "0;0", "children": []}, {"name": null, "role": "AXButton", "description": null, "role_description": "decrement arrow button", "value": null, "position": "475.00;77.00", "size": "0;0", "children": []}, {"name": null, "role": "AXButton", "description": null, "role_description": "increment page button", "value": null, "position": "460.00;305.00", "size": "15;375", "children": []}, {"name": null, "role": "AXButton", "description": null, "role_description": "decrement page button", "value": null, "position": "460.00;77.00", "size": "15;2", "children": []}]}]}, {"name": null, "role": "AXStaticText", "description": null, "role_description": "text", "value": "Expenses", "position": "243.00;56.50", "size": "214;16", "children": []}, {"name": null, "role": "AXStaticText", "description": null, "role_description": "text", "value": "Total", "position": "231.00;684.50", "size": "226;16", "children": []}, {"name": null, "role": "AXSplitter", "description": null, "role_description": "splitter", "value": 1187.0, "position": "1412.00;52.00", "size": "1;653", "children": []}]}, {"name": null, "role": "AXToolbar", "description": null, "role_description": "toolbar", "value": null, "position": "0.00;0.00", "size": "1412;52", "children": [{"name": "Scenarios", "role": "AXCheckBox", "description": null, "role_description": "checkbox", "value": 1, "position": "971.50;0.00", "size": "66;52", "children": []}, {"name": "Income", "role": "AXCheckBox", "description": null, "role_description": "checkbox", "value": 0, "position": "1061.50;0.00", "size": "52;52", "children": []}, {"name": "Expenses", "role": "AXCheckBox", "description": null, "role_description": "checkbox", "value": 1, "position": "1114.00;0.00", "size": "64;52", "children": []}, {"name": "Reconcile", "role": "AXCheckBox", "description": null, "role_description": "checkbox", "value": 0, "position": "1178.50;0.00", "size": "65;52", "children": []}, {"name": "Reports", "role": "AXCheckBox", "description": null, "role_description": "checkbox", "value": 0, "position": "1243.50;0.00", "size": "55;52", "children": []}, {"name": "Transactions", "role": "AXCheckBox", "description": null, "role_description": "checkbox", "value": 0, "position": "1322.50;0.00", "size": "82;52", "children": []}]}, {"name": null, "role": "AXButton", "description": null, "role_description": "close button", "value": null, "position": "19.00;18.00", "size": "14;16", "children": []}, {"name": null, "role": "AXButton", "description": null, "role_description": "full screen button", "value": null, "position": "59.00;18.00", "size": "14;16", "children": [{"name": null, "role": "AXGroup", "description": null, "role_description": "group", "value": null, "position": "59.00;18.00", "size": "14;16", "children": [{"name": null, "role": "AXGroup", "description": null, "role_description": "group", "value": null, "position": "59.00;18.00", "size": "14;16", "children": []}]}]}, {"name": null, "role": "AXButton", "description": null, "role_description": "minimize button", "value": null, "position": "39.00;18.00", "size": "14;16", "children": []}, {"name": null, "role": "AXStaticText", "description": null, "role_description": "text", "value": "Untitled", "position": "87.00;0.00", "size": "884;52", "children": []}]}